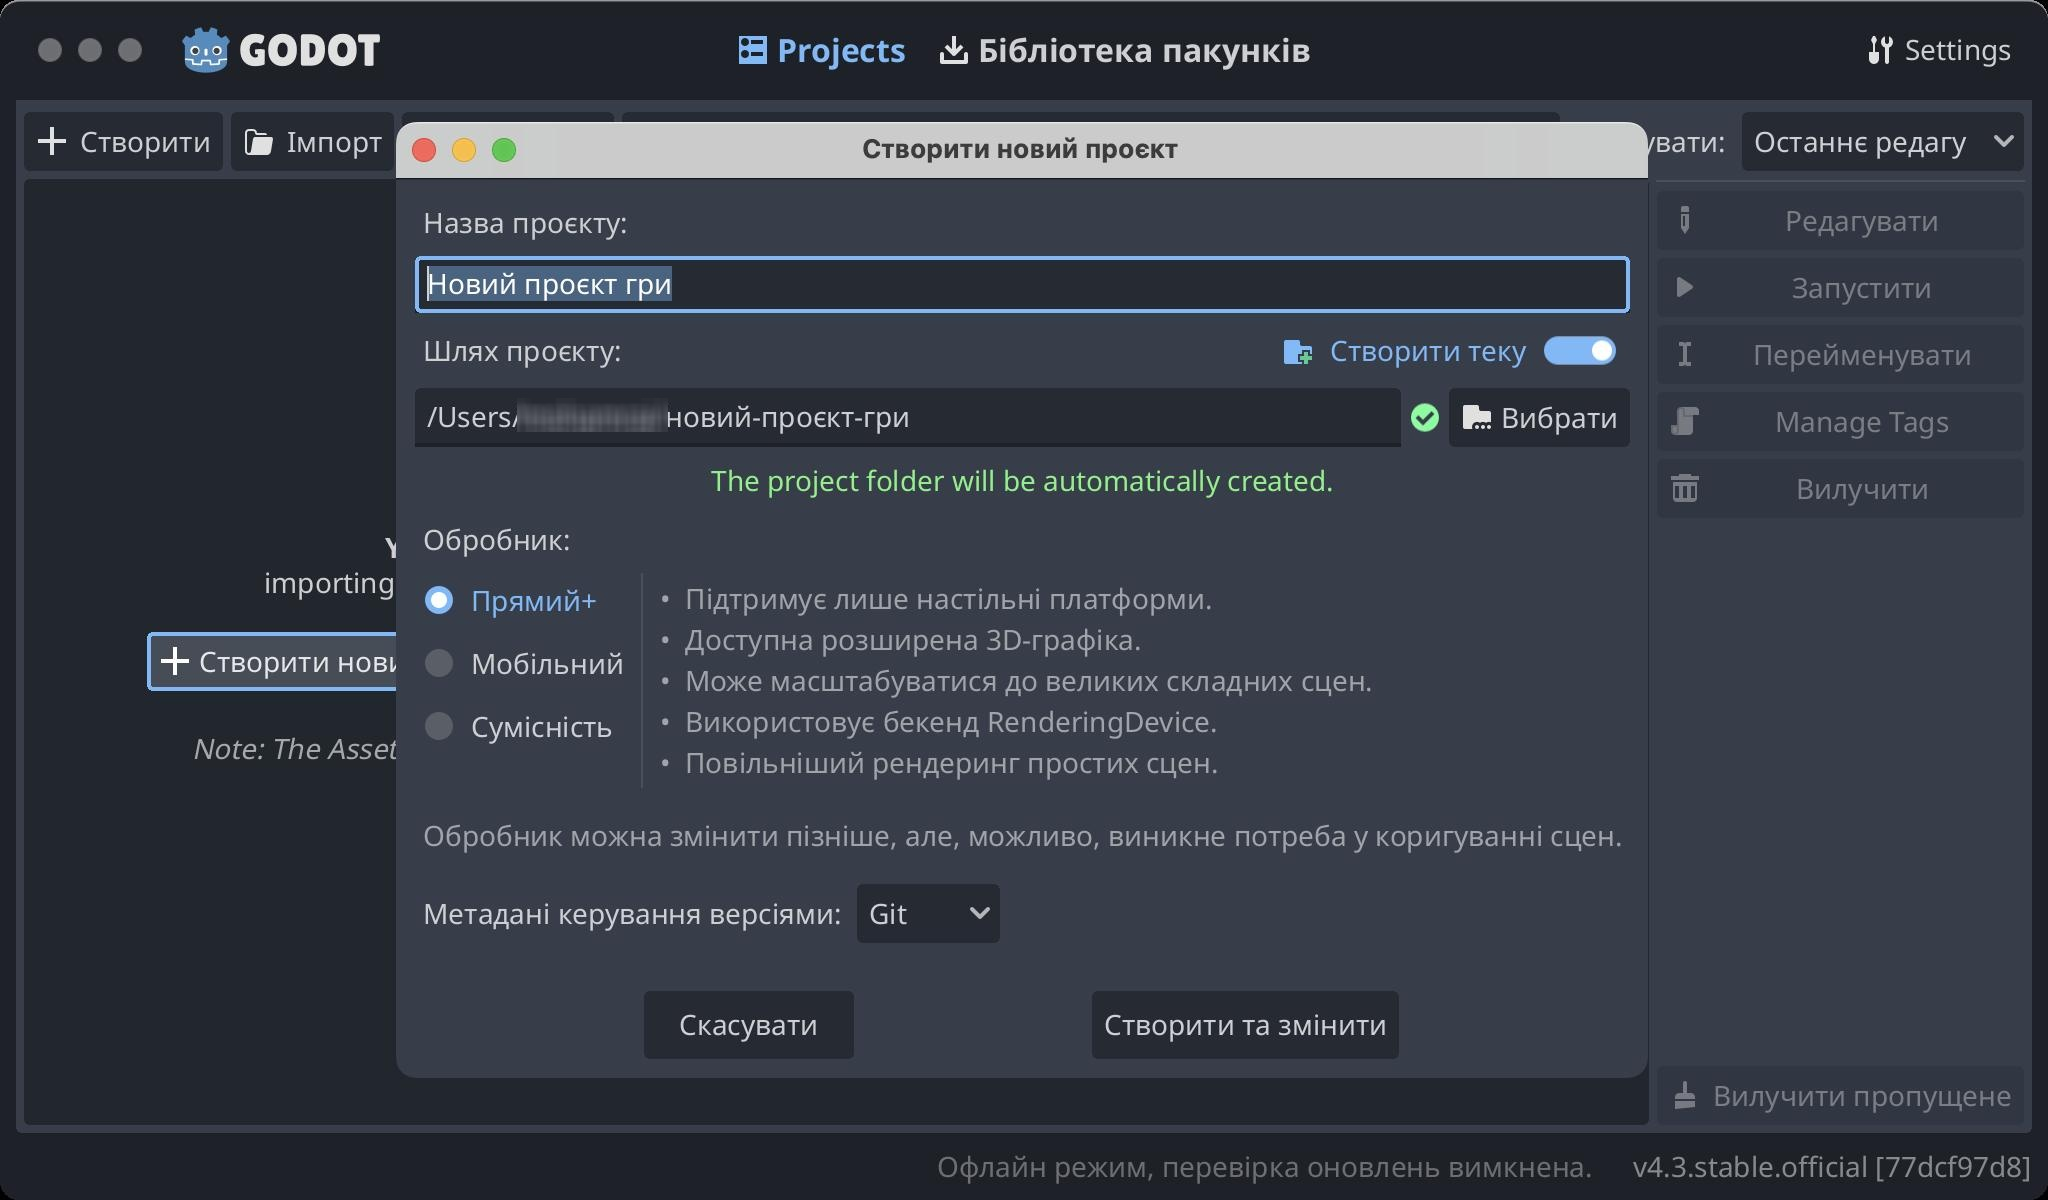
Accessibility tree:
{"name": "Створити_новий_проєкт", "role": "AXWindow", "description": null, "role_description": "звичайне вікно", "value": null, "position": "550.00;306.00", "size": "626;478", "children": [{"name": null, "role": "AXButton", "description": null, "role_description": "кнопка закривання", "value": null, "position": "7.00;6.00", "size": "14;16", "children": []}, {"name": null, "role": "AXButton", "description": null, "role_description": "кнопка оптимізації", "value": null, "position": "47.00;6.00", "size": "14;16", "children": [{"name": null, "role": "AXGroup", "description": null, "role_description": "група", "value": null, "position": "47.00;6.00", "size": "14;16", "children": [{"name": null, "role": "AXGroup", "description": null, "role_description": "група", "value": null, "position": "47.00;6.00", "size": "14;16", "children": []}]}]}, {"name": null, "role": "AXButton", "description": null, "role_description": "кнопка згортання", "value": null, "position": "27.00;6.00", "size": "14;16", "children": []}, {"name": null, "role": "AXStaticText", "description": null, "role_description": "текст", "value": "Створити новий проєкт", "position": "231.00;5.00", "size": "163;16", "children": []}]}